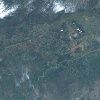
Label: land